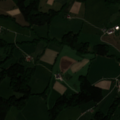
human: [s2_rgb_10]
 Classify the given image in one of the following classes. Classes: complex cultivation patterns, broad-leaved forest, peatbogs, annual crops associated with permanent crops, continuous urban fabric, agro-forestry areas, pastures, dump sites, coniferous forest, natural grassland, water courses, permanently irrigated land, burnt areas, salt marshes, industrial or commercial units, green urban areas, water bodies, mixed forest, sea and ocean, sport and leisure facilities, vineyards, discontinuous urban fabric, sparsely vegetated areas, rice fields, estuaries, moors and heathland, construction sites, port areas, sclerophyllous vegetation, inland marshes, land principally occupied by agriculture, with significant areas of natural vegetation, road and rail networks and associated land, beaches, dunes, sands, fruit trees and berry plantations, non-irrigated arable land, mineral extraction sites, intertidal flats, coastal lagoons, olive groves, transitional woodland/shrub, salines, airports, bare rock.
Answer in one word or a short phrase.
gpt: pastures, complex cultivation patterns, land principally occupied by agriculture, with significant areas of natural vegetation, mixed forest